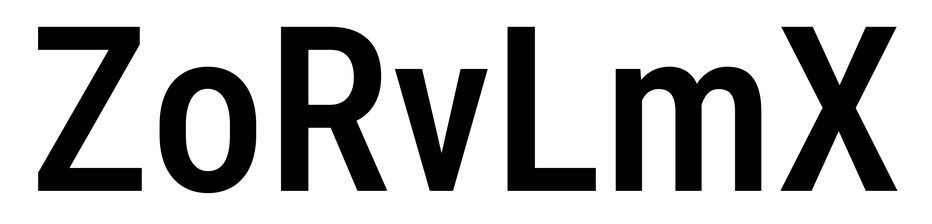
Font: Roboto_Condensed_Medium